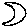
Label: moon